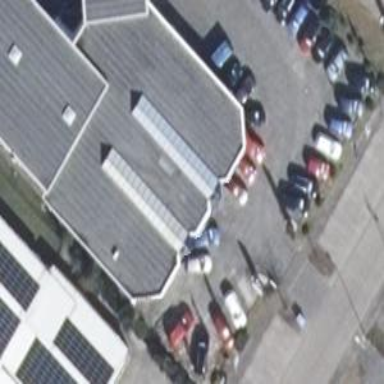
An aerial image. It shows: Shop that sells cars.